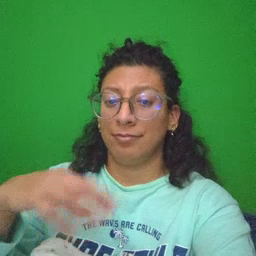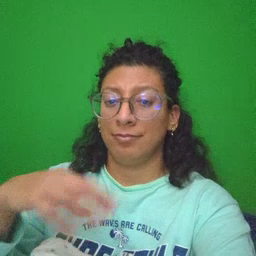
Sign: for